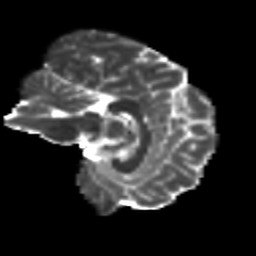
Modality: T2w
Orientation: sagittal
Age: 22
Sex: female
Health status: healthy
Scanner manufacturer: siemens
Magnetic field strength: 3 T
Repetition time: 8.6 s
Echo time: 0.095 s